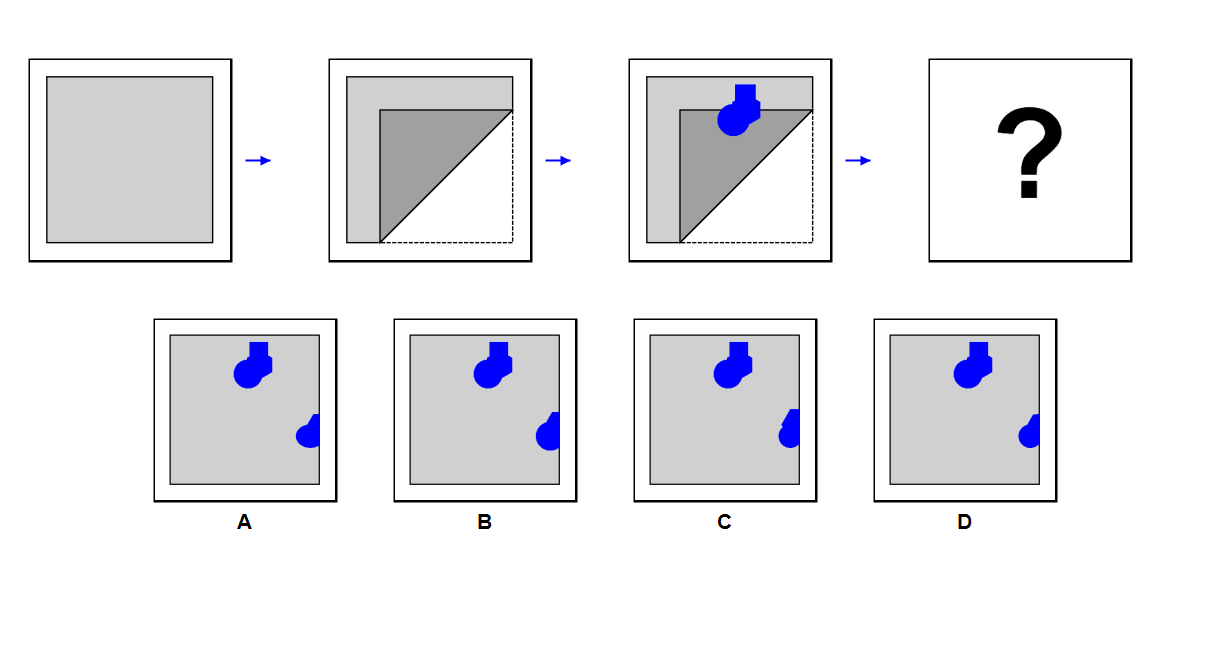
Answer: B